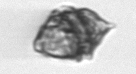
Label: Kryptoperidinium_triquetrum